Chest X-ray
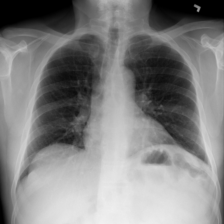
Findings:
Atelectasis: negative
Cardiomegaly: negative
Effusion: negative
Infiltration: negative
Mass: negative
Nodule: negative
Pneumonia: negative
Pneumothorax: negative
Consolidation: negative
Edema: negative
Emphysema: negative
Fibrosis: negative
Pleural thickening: negative
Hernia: negative